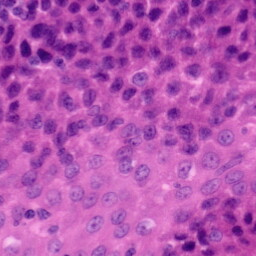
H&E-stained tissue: Tonsil